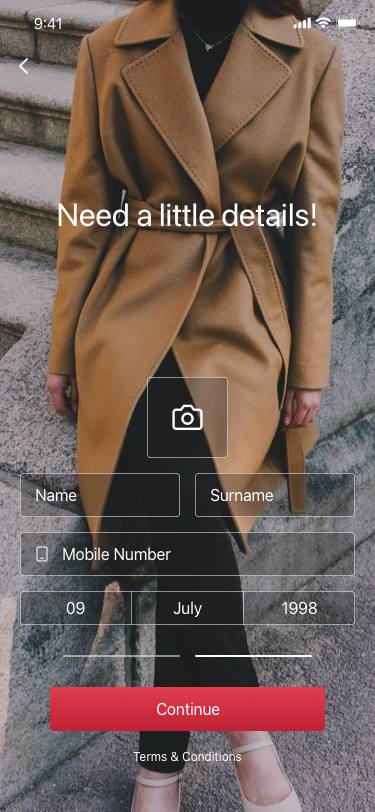
Text in this UI design:
Terms & Conditions